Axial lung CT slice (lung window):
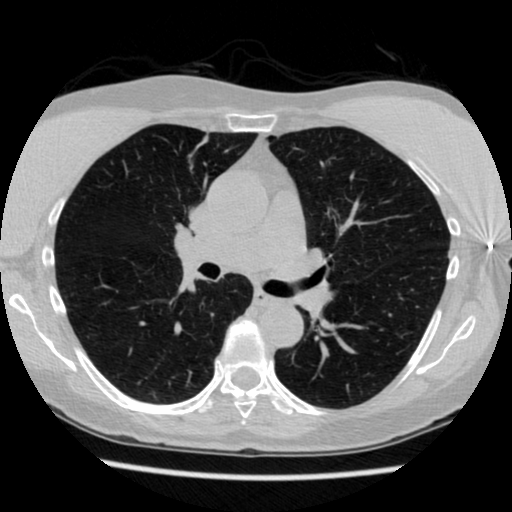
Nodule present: no